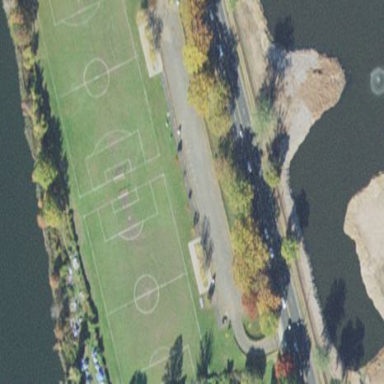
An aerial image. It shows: Soccer pitch for leisure land activities.